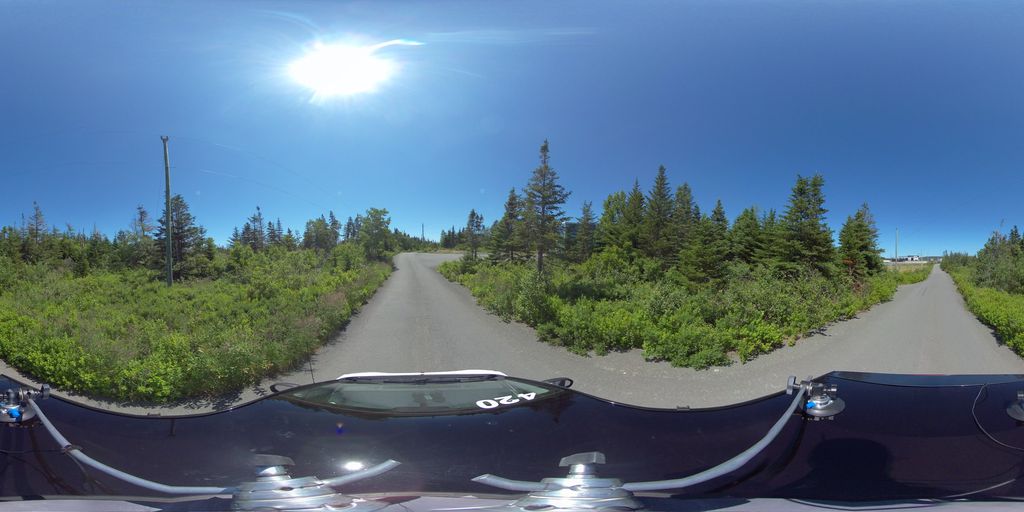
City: st_johns